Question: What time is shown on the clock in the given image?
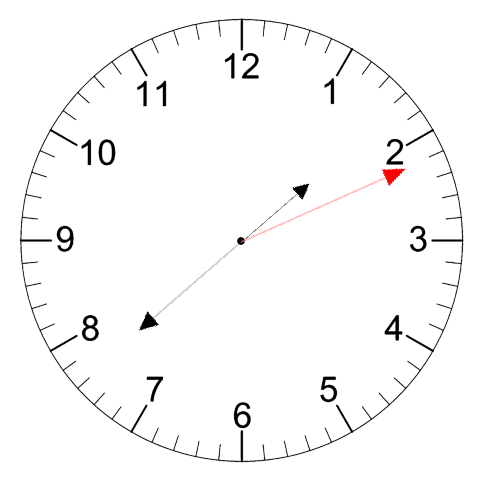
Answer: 01:38:11